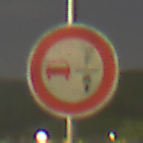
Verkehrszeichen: VerbotUeberholenEinspurigeFahrzeuge
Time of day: Night
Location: Outdoor (Urban)
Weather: PartlyCloudy
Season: NotSpecified
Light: Artificial